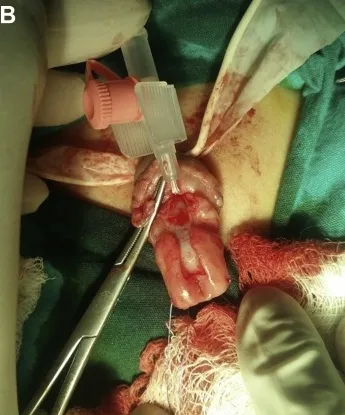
Removal of the accessory urethra.
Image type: medical_photograph (other_medical_photograph)